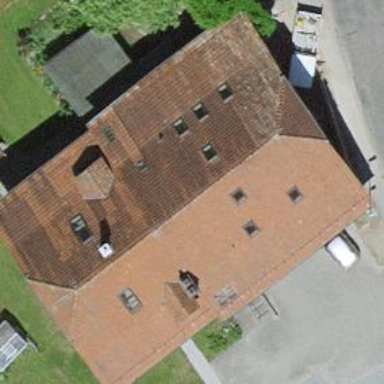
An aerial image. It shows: Farm building.